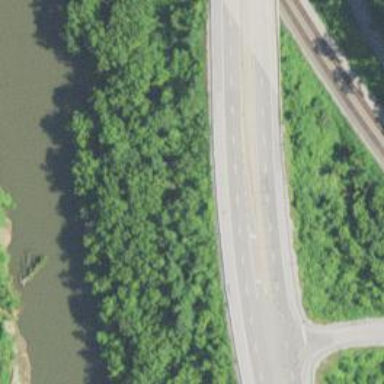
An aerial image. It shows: This image shows trunk highway that functions as expressway.